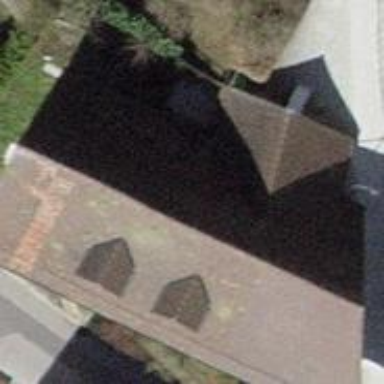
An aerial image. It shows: Office building with gabled roof.